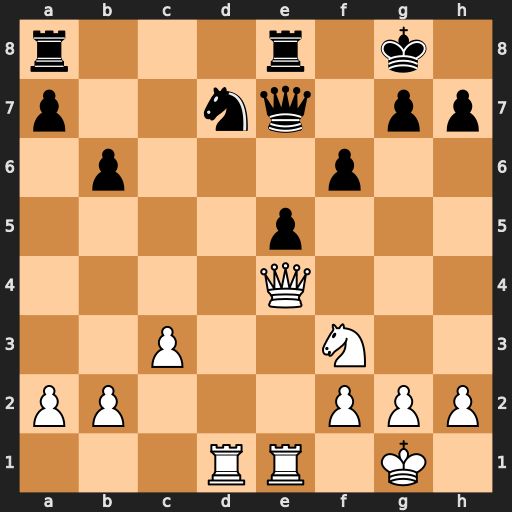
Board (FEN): r3r1k1/p2nq1pp/1p3p2/4p3/4Q3/2P2N2/PP3PPP/3RR1K1
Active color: w
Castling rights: -
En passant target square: -
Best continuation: Qd5+ Kf8 Qxd7 Qxd7 Rxd7